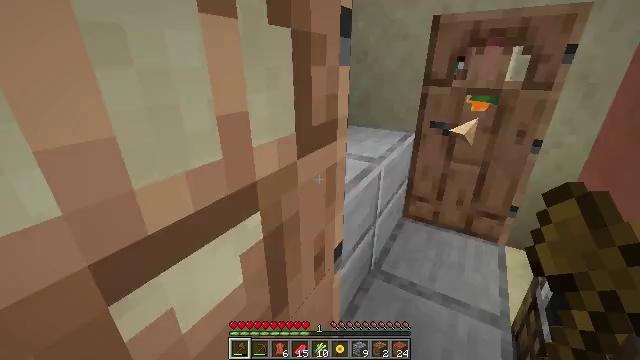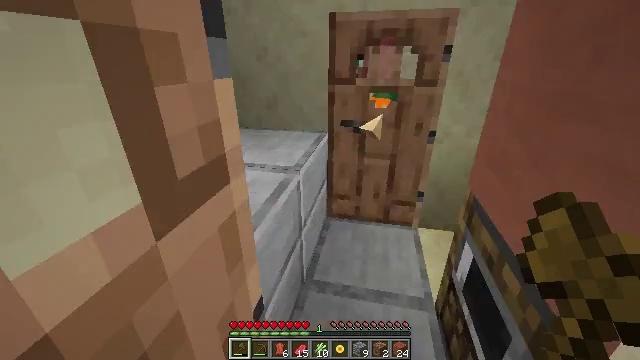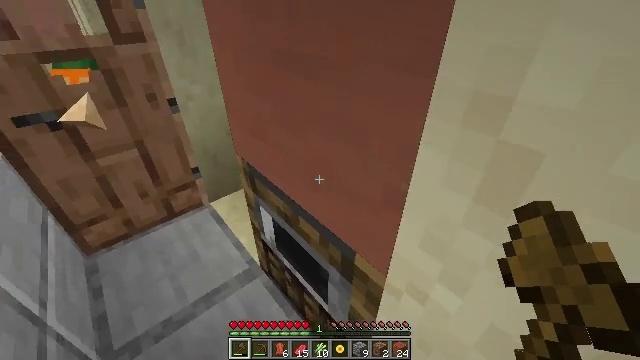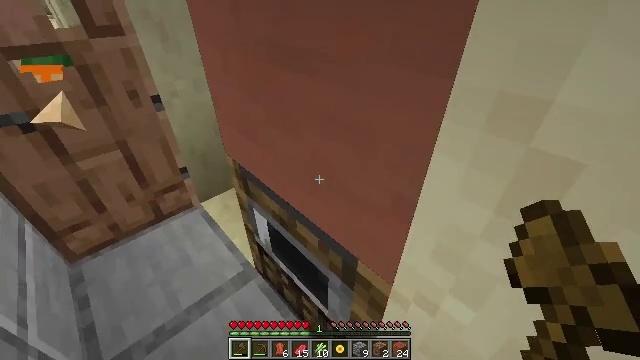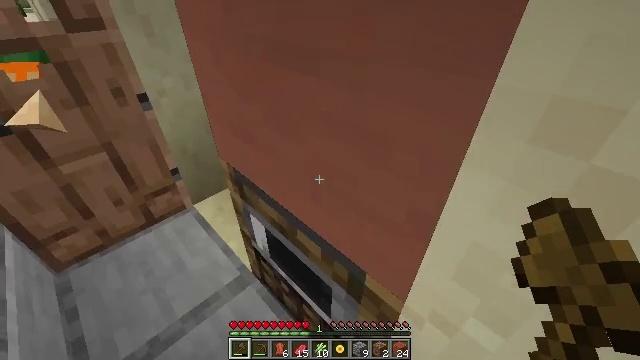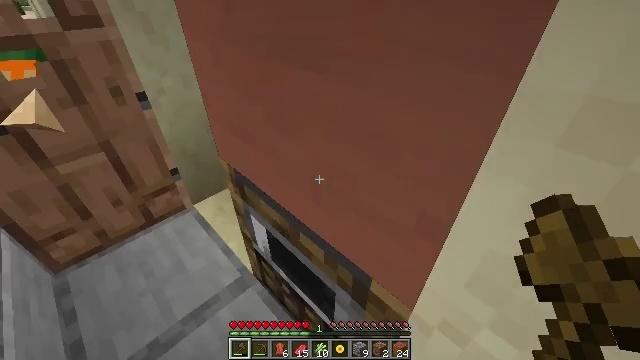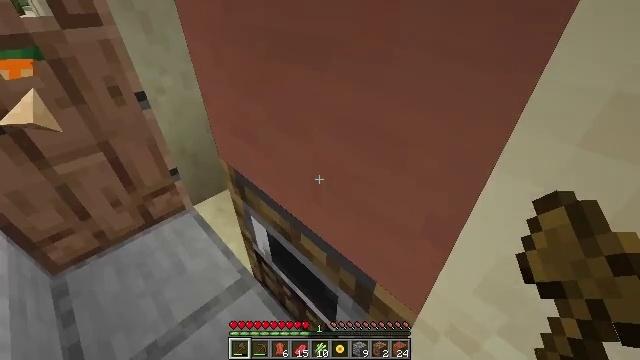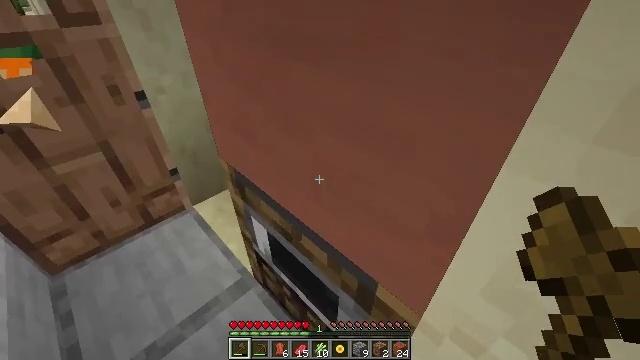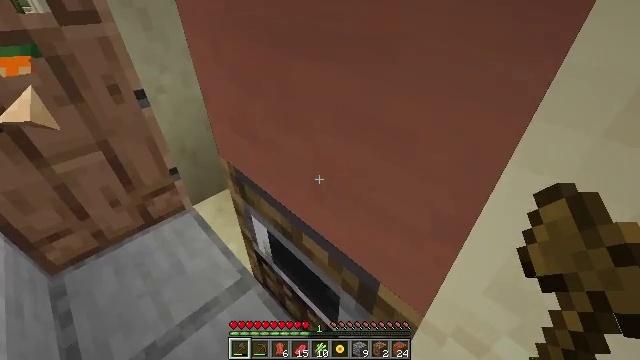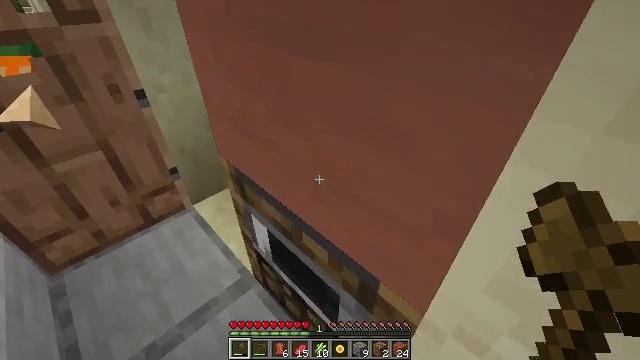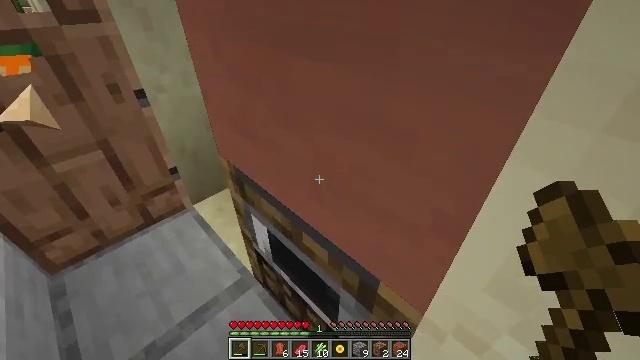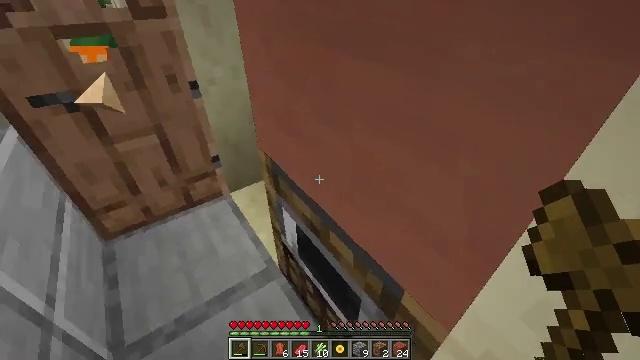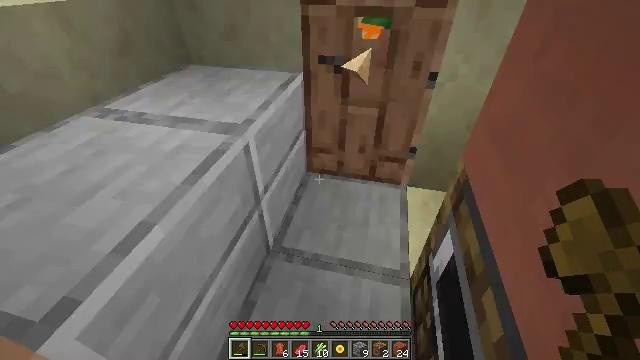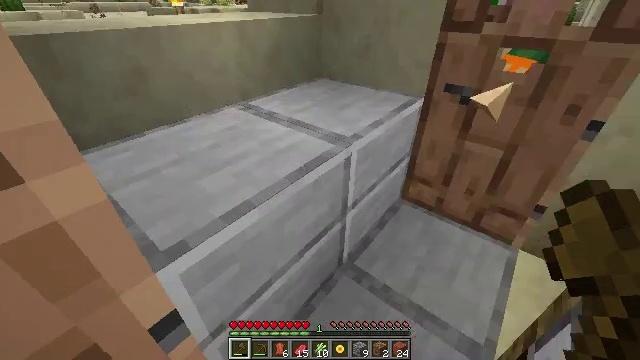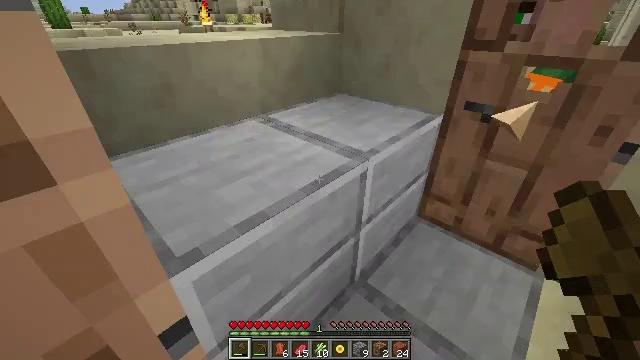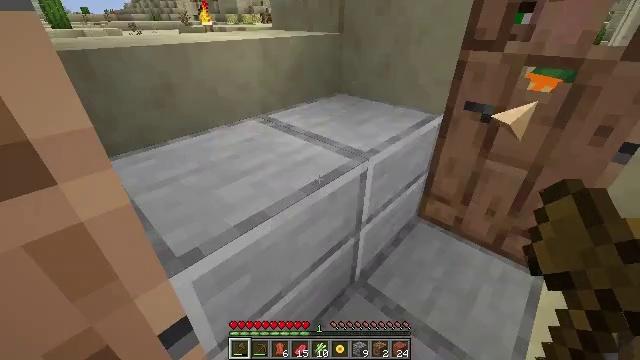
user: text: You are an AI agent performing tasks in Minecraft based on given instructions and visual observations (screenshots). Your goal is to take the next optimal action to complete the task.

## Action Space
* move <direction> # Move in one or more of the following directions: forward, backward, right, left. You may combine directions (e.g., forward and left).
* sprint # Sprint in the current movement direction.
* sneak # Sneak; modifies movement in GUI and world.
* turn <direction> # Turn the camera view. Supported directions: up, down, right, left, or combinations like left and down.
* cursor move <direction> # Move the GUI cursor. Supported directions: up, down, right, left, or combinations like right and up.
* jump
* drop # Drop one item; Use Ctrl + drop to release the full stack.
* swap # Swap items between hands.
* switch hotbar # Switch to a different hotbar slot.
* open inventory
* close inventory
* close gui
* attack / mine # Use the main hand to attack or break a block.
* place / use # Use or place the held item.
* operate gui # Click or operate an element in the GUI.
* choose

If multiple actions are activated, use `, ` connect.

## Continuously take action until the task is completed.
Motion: motion action
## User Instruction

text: Attack the cyan bed to break it.
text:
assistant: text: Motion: move forward
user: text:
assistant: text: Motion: move forward, turn right and down
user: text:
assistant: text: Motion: turn right and down
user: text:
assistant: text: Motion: turn right and down
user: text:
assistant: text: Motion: no_op
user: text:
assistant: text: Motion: no_op
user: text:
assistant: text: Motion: no_op
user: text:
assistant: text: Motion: no_op
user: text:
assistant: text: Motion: no_op
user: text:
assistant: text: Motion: no_op
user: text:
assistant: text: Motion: turn left
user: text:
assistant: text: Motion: turn left and down
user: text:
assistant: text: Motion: turn left and up
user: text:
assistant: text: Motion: turn left and up
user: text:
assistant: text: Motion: no_op
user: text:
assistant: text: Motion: no_op
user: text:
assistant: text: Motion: turn left
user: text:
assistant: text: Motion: turn left
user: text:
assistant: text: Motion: turn left and up
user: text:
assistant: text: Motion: turn left
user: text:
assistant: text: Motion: turn left
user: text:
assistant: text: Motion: no_op
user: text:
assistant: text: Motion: no_op
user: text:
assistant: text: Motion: no_op
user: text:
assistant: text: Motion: no_op
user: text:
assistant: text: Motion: use / place
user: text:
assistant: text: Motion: no_op
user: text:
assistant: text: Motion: no_op
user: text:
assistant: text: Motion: no_op
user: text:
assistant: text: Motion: no_op